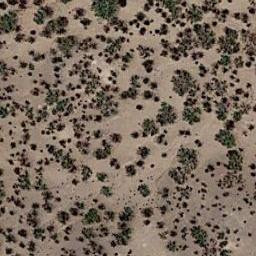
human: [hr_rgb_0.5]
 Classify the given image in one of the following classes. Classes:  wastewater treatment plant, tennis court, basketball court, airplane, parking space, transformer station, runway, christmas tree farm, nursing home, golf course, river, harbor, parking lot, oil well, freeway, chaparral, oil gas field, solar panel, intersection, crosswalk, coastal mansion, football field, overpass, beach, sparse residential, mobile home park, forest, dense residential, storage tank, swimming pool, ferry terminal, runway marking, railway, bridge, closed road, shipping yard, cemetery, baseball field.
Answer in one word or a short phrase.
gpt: chaparral